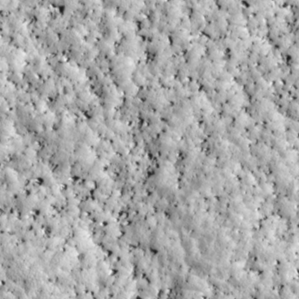
Label: non_frost